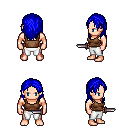
a pixel art fantasy rpg character, male body template, human, light skin, brown pirate shirt, white pants, blue long hairstyle, dagger, four views (front, back, left, right), 2x2 character sprite sheet, small pixel art, hard edges, no anti-aliasing